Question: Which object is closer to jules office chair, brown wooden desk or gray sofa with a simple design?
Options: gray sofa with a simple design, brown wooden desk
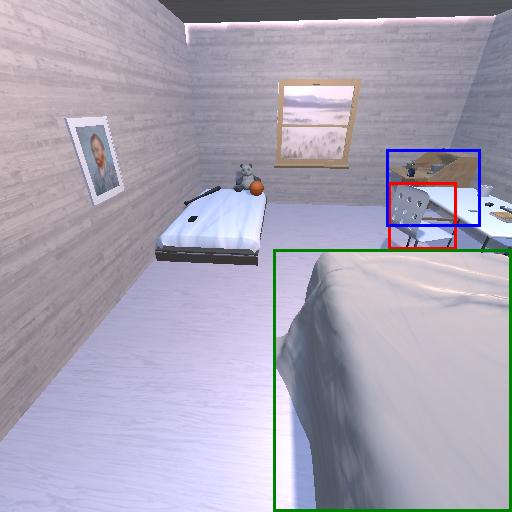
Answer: gray sofa with a simple design